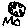
Label: moon